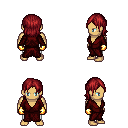
a pixel art fantasy rpg character, male body template, human, tanned skin, red robe, white pants, brunette long bangs hairstyle, gold gloves, four views (front, back, left, right), 2x2 character sprite sheet, small pixel art, hard edges, no anti-aliasing